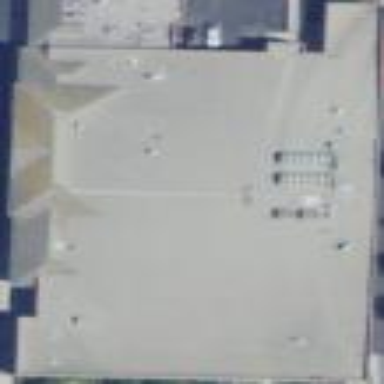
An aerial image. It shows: Supermarket building.